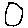
Label: circle